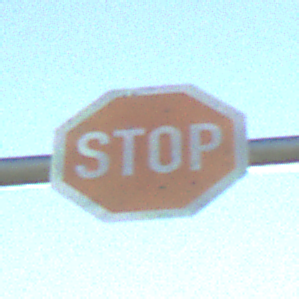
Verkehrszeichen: Stop
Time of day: MorningAfternoon
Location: Outdoor (Nature)
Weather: Clear
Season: Autumn
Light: Natural